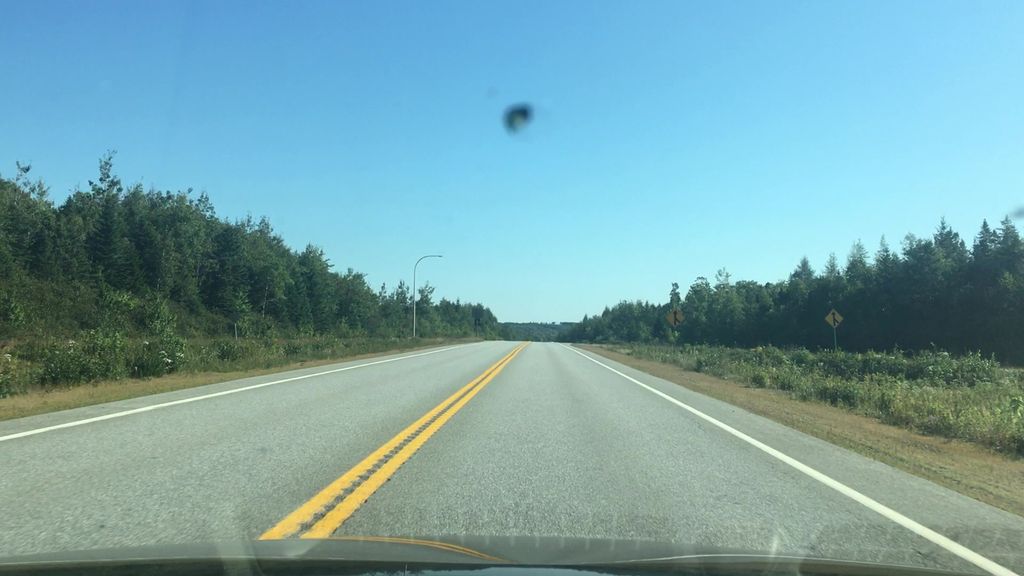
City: halifax